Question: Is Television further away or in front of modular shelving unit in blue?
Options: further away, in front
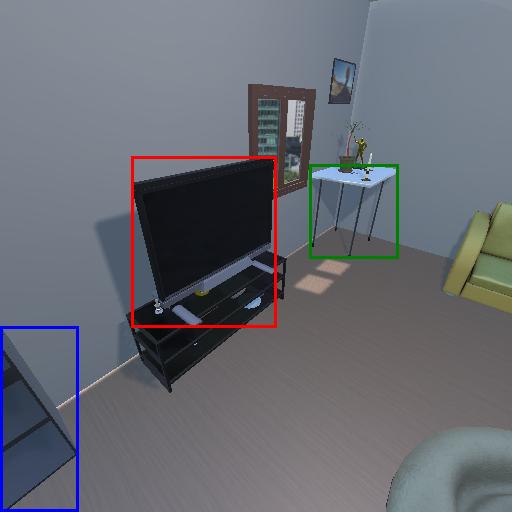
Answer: further away